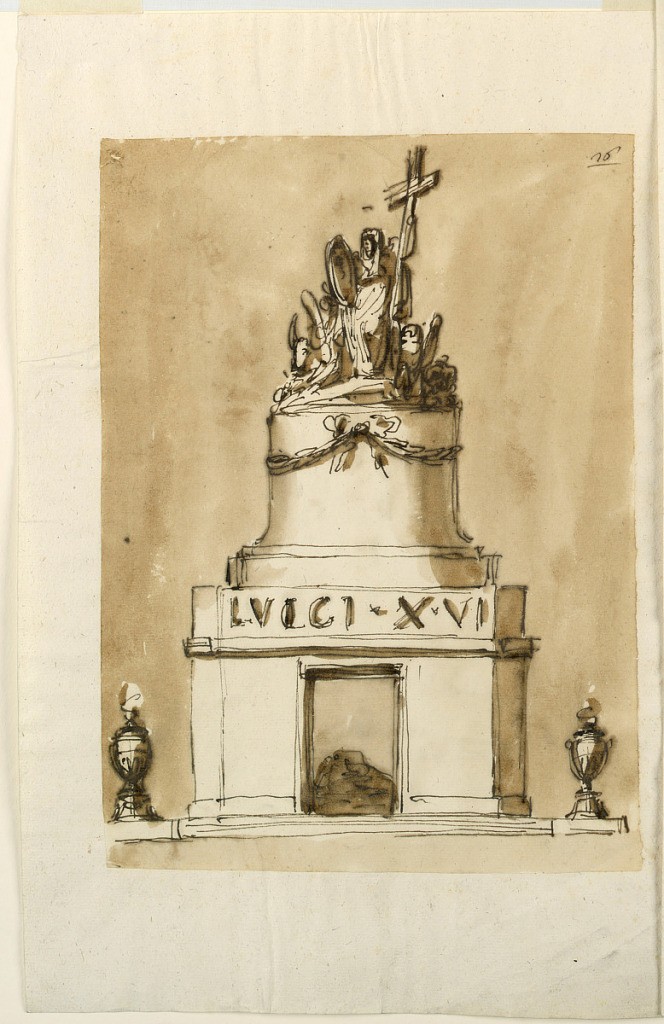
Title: Design for a Sepulchral Monument to King Louis XVI of France
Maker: Giuseppe Barberi, Italian, 1746–1809
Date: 1793
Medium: Pen and brown ink, brush and brown wash on lined off-white laid paper
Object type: Drawing
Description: The flames burn in urns. The inscription is in the band above the entablature. The figure with the scross is a variation of 1938-88-1300. Beside her are the symbols of the Evangelists.